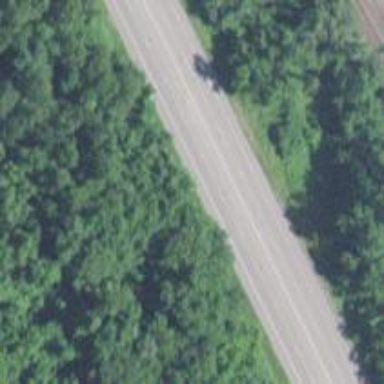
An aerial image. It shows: Trunk highway with expressway features.